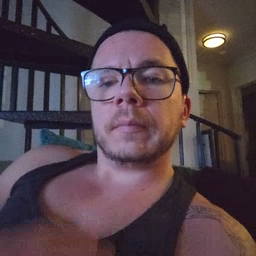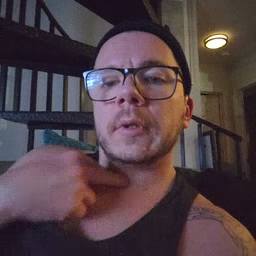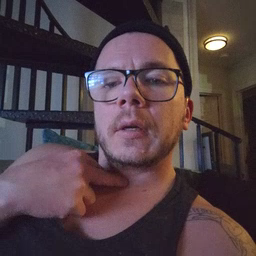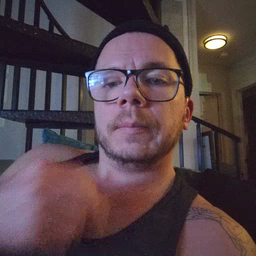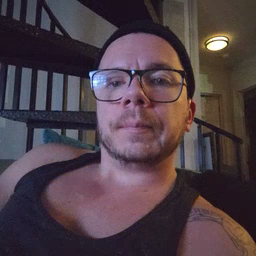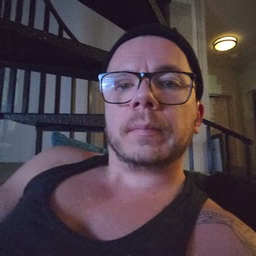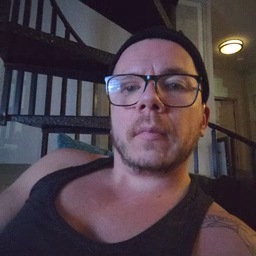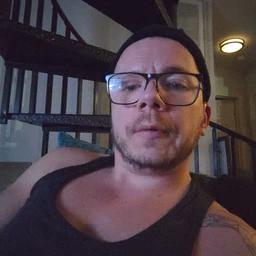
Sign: stuck